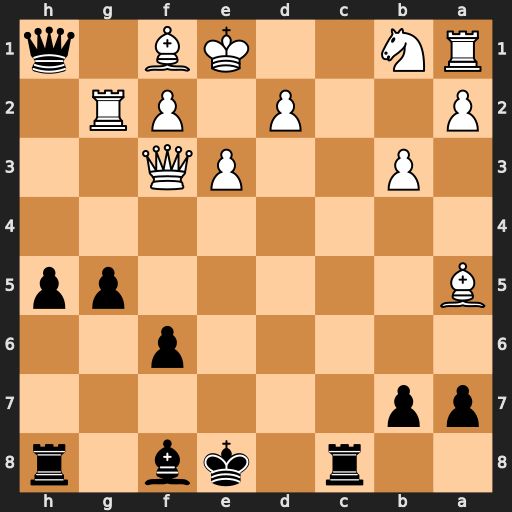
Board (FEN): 2r1kb1r/pp6/5p2/B5pp/8/1P2PQ2/P2P1PR1/RN2KB1q
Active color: b
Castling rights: Qk
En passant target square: -
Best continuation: Rc1+ Qd1 Rxd1+